Question: I am trying to write a batch script that starts a google search for e.g "Sun Moon Lake" in double quotes.
However, the double quotes are not appearing.
My script is as follows :
'''
@echo off
start https://www.google.com/search?q="Sun+moon+lake"
'''

Thanks!
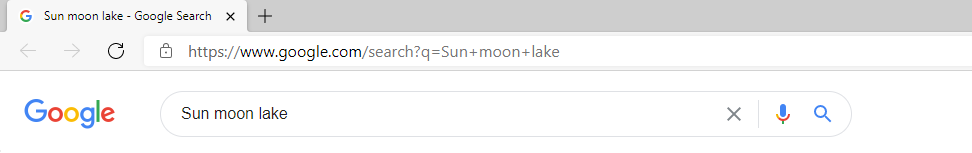
Answer: Try start "Window Title" https... start assumes the first "quoted string" in the parameters is a window-title. - Magoo
I would suggest, from a batch-file: @Start "" "https://www.google.com/search?q=%%22Sun+moon+lake%%22", or from cmd: Start "" "https://www.google.com/search?q=%22Sun+moon+lake%22" - Compo
The above works fine and I want to put a closure to this question.